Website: macys
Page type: gifting
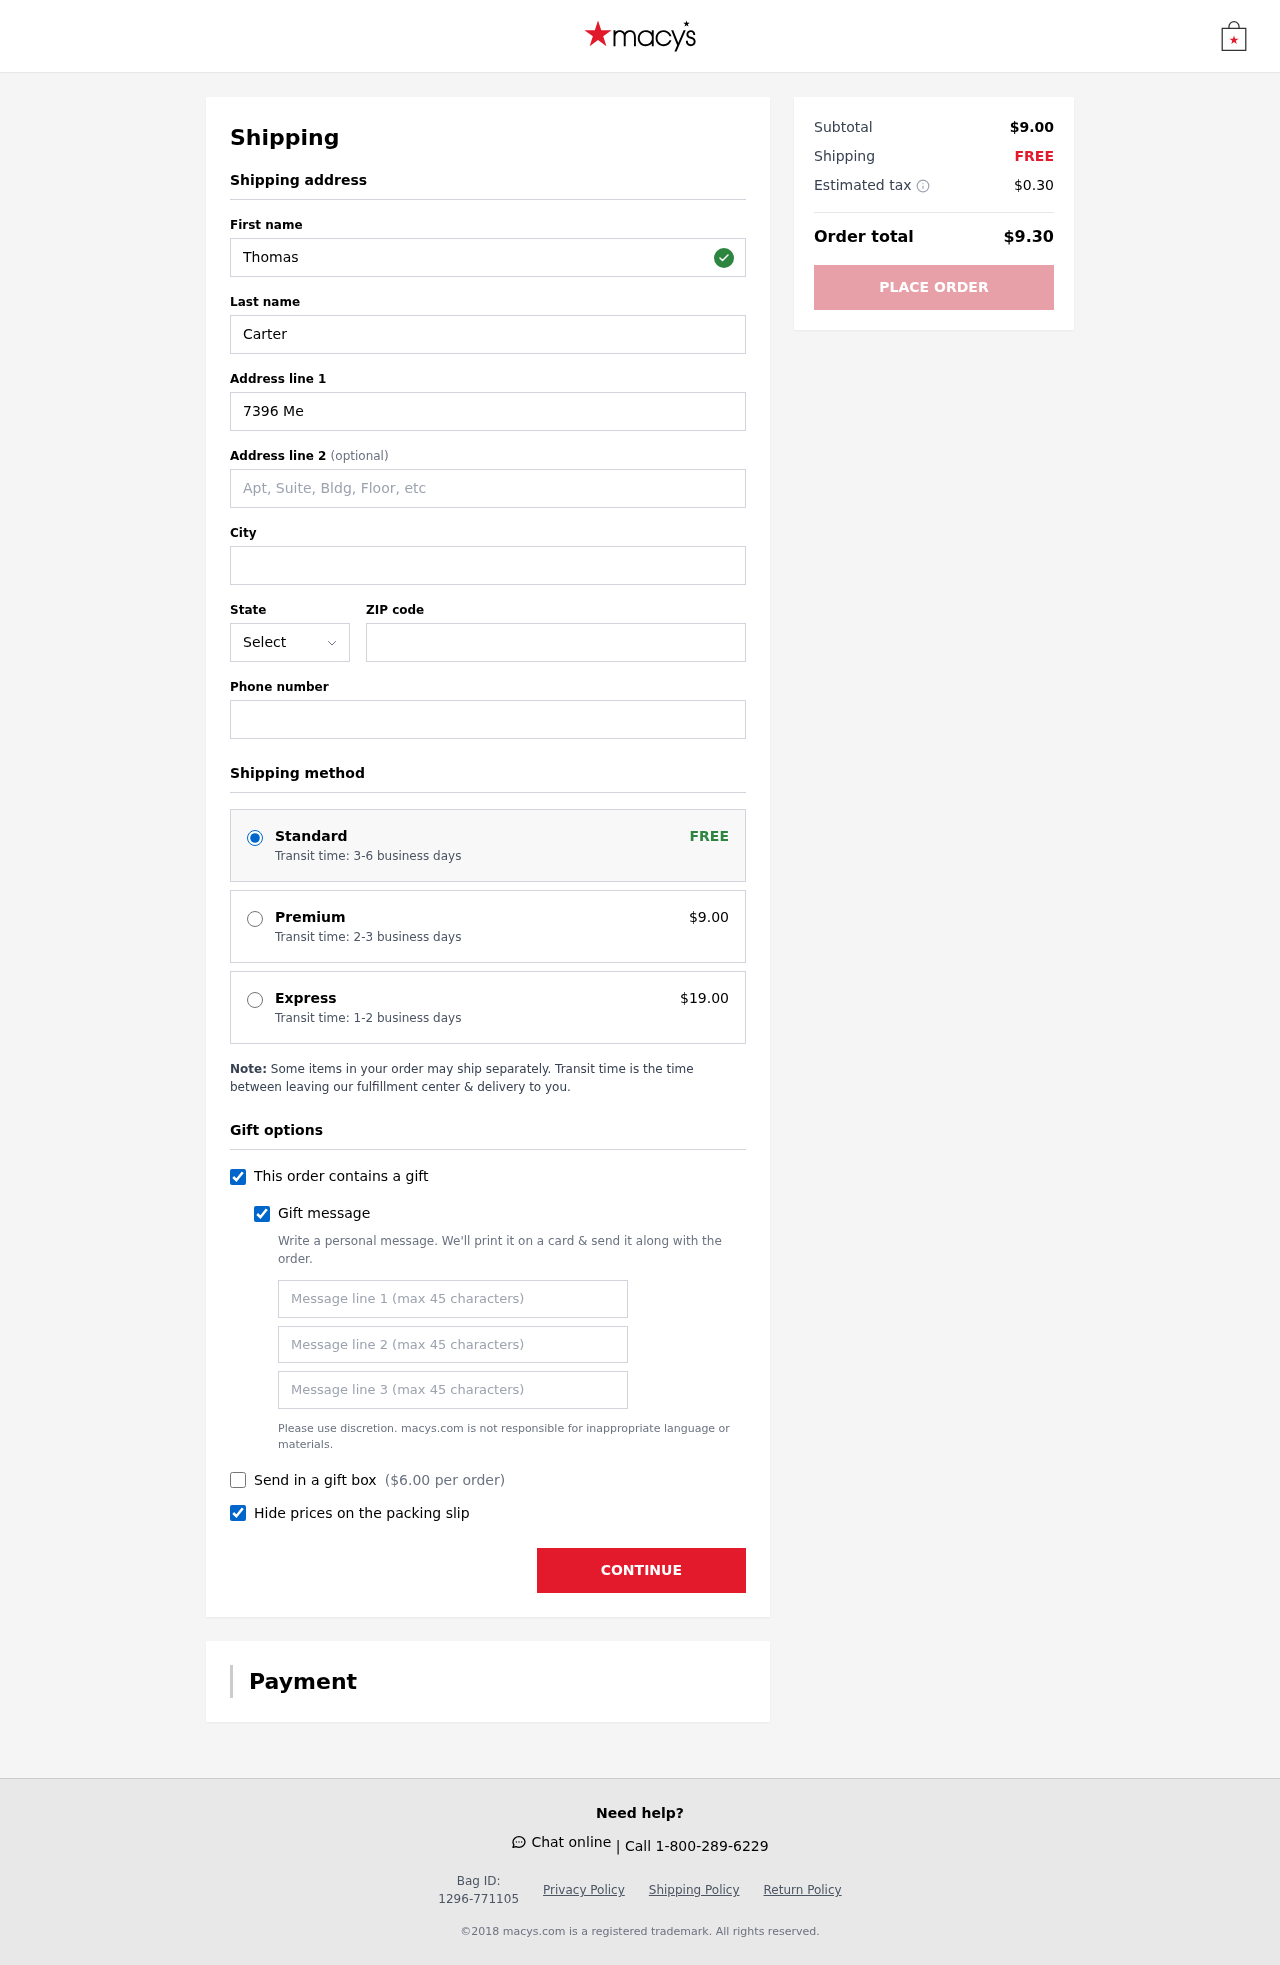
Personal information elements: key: PII_STATE_ABBR
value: OK
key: PII_FIRSTNAME
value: Thomas
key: PII_LASTNAME
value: Carter
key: PII_STREET
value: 7396 Melissa Stream Suite 772
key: PII_STREET2
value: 84235 Phillips Trafficway Suite 413
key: PII_CITY
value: Port Susanfurt
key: PII_POSTCODE
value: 60543
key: PII_PHONE
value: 2572530963
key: PII_GIFT_MESSAGE
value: Hey Caleb, I saw this peppermint vanilla hand soap and immediately thought of you—it's perfect for freshening up your space! Just a little something to bring a touch of cheer to your day. Enjoy!  Thomas
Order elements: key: ORDER_SHIPPING_STANDARD
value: Transit time: 3-6 business days
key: ORDER_SHIPPING_PREMIUM
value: Transit time: 2-3 business days
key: ORDER_SHIPPING_PREMIUM_PRICE
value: $9.00
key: ORDER_SHIPPING_EXPRESS
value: Transit time: 1-2 business days
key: ORDER_SHIPPING_EXPRESS_PRICE
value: $19.00
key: ORDER_GIFT_BOX_PRICE
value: $6.00
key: ORDER_SUBTOTAL
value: $9.00
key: ORDER_SHIPPING_COST
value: FREE
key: ORDER_TAX
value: $0.30
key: ORDER_TOTAL
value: $9.30